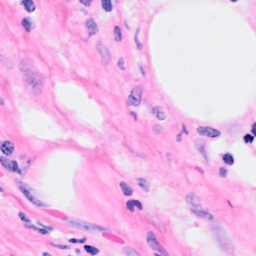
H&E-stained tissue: Breast